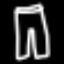
Label: pants